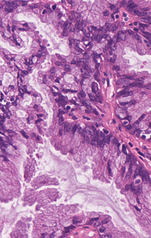
Tumor epithelial tissue: yes
Tumor-associated stroma tissue: yes
Normal tissue: no